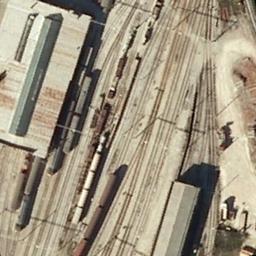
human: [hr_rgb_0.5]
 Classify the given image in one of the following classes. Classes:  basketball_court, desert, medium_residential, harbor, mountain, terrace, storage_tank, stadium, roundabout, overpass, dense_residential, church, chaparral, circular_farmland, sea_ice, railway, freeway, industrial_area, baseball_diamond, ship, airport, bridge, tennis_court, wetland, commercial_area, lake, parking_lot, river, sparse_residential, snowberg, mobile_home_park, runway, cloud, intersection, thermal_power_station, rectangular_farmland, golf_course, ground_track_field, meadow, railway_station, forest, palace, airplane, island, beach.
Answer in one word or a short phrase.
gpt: railway_station